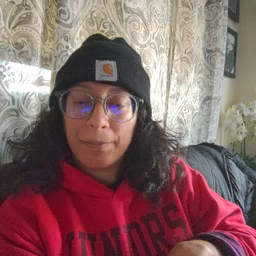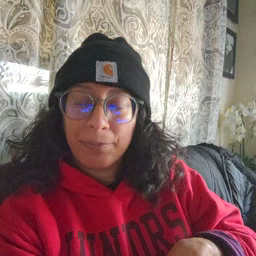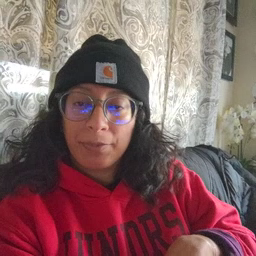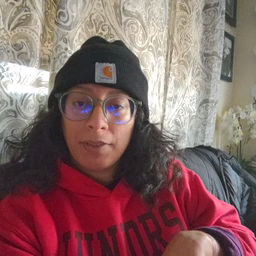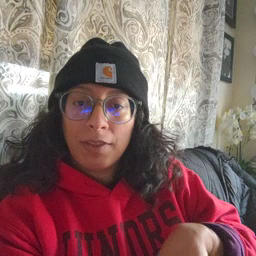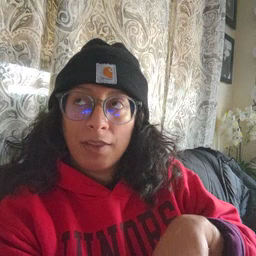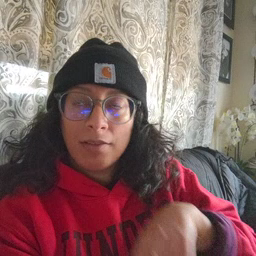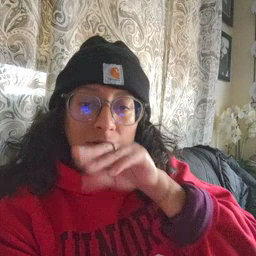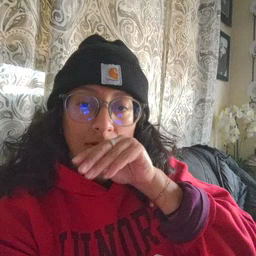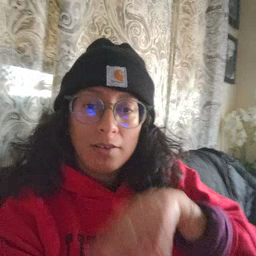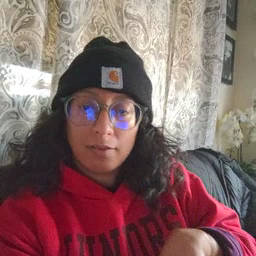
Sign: goose